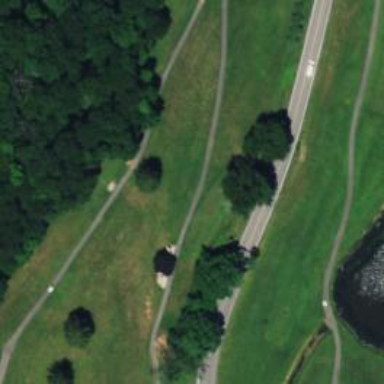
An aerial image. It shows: Path used for both walking and golf.